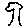
Label: tree